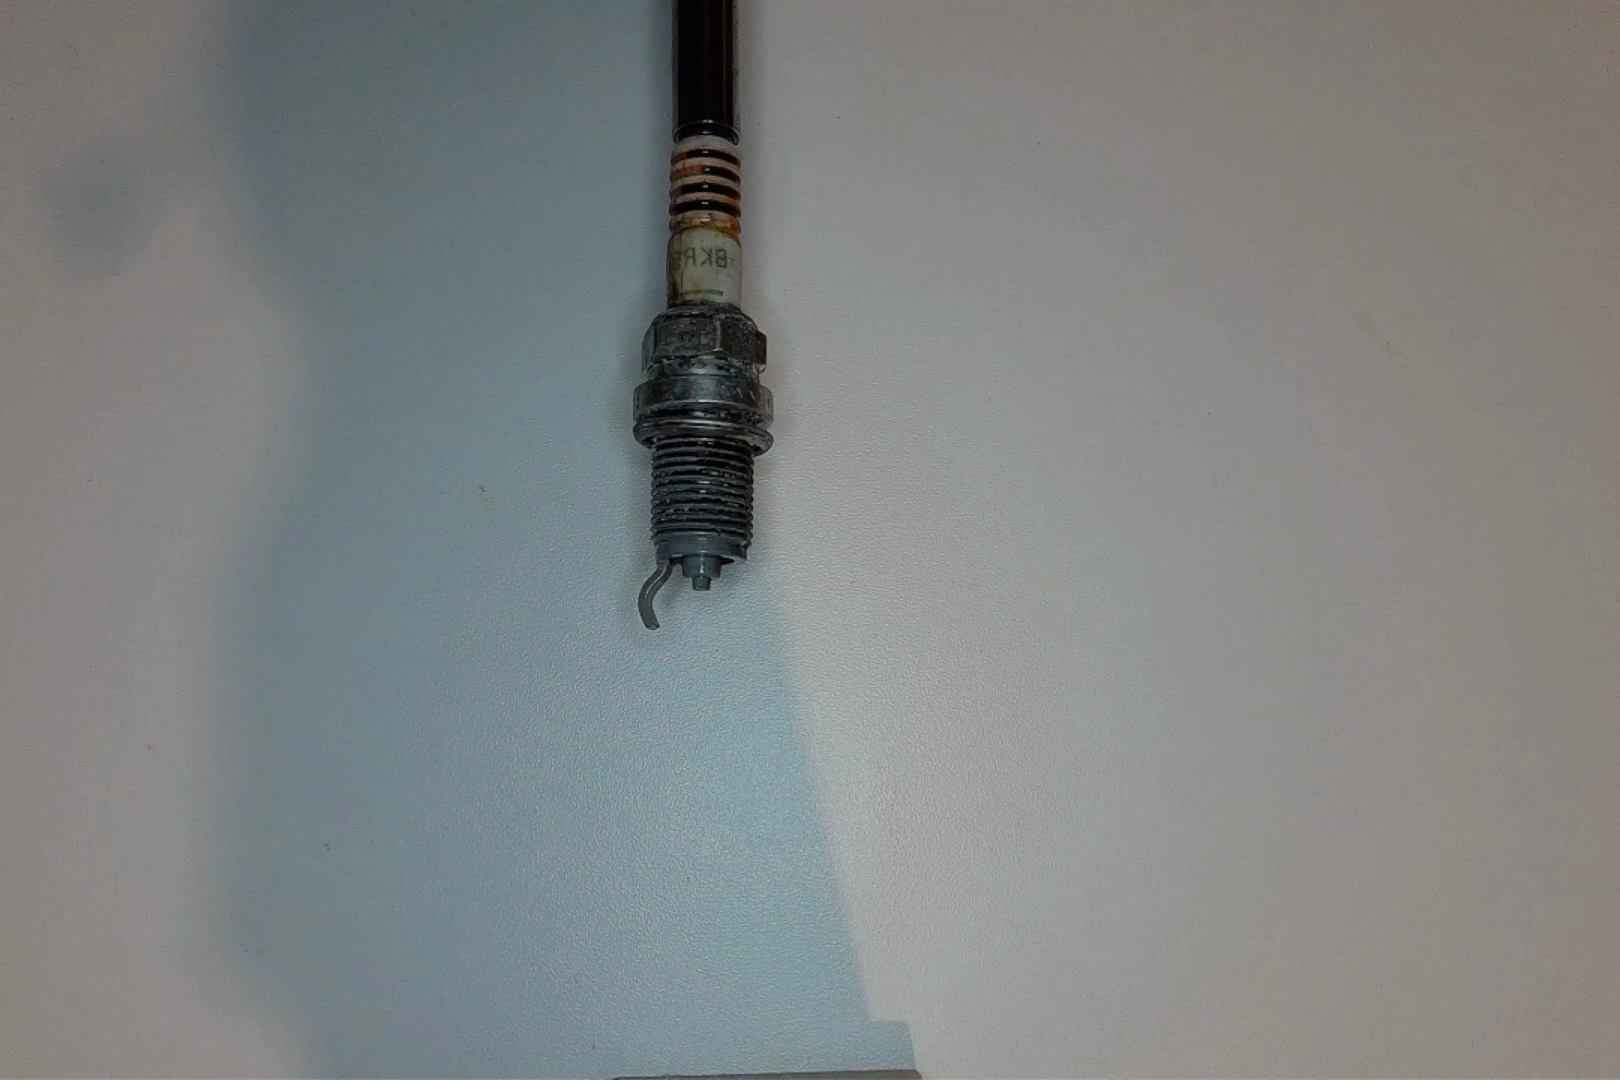
Label: anomaly